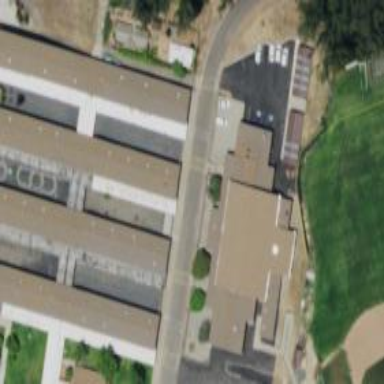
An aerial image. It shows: School building.